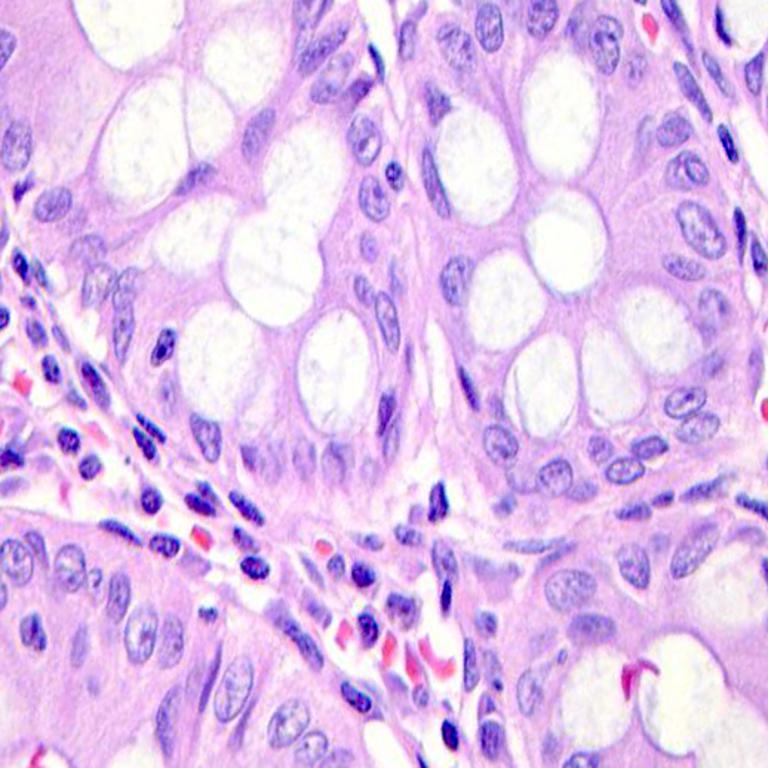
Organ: colon
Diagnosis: benign